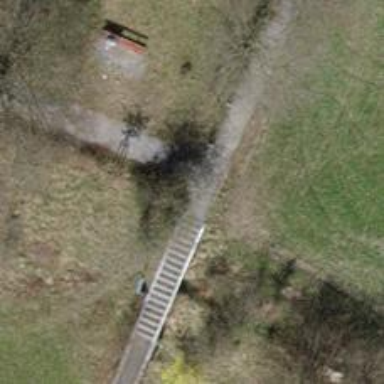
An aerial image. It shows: Set of steps on the road.